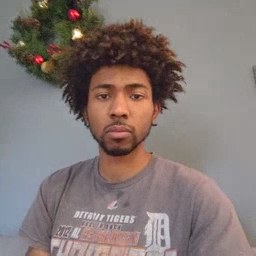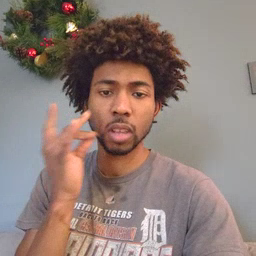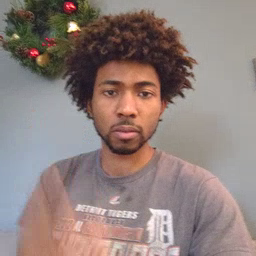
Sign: cat